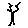
Label: tree